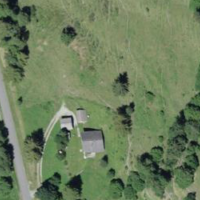
EUNIS habitat code: 43
Species observed at this site:
Plantago media
Geum rivale
Lathyrus pratensis
Salvia pratensis